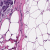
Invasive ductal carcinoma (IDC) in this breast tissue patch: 0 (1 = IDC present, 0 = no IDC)